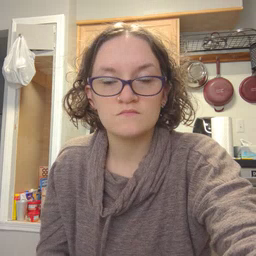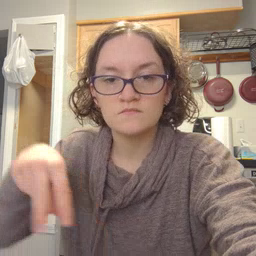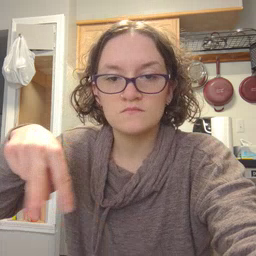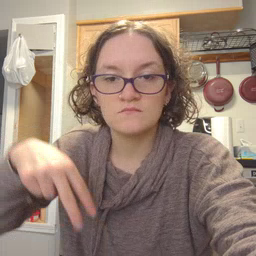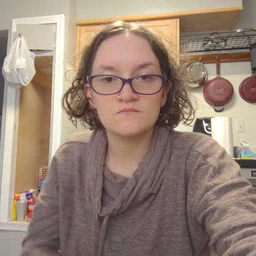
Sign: dance